Field crop: tomato
Growth stage: 1
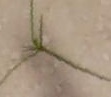
Species: cyperus